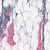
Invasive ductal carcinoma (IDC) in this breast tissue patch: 0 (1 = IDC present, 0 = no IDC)